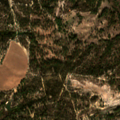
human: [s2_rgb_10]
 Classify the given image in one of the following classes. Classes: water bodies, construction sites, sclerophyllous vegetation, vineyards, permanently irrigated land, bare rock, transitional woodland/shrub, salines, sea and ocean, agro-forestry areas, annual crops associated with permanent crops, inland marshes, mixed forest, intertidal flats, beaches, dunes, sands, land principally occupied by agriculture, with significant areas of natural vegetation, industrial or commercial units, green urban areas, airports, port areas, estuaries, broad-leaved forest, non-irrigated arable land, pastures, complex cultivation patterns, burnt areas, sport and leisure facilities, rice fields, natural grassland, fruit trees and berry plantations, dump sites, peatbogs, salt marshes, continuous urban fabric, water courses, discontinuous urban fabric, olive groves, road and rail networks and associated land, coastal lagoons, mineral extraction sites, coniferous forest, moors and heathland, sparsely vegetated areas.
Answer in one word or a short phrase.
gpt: permanently irrigated land, pastures, mixed forest